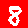
Digit: 8